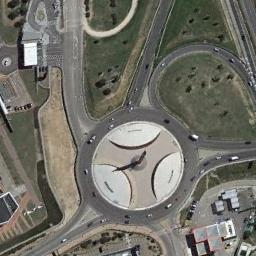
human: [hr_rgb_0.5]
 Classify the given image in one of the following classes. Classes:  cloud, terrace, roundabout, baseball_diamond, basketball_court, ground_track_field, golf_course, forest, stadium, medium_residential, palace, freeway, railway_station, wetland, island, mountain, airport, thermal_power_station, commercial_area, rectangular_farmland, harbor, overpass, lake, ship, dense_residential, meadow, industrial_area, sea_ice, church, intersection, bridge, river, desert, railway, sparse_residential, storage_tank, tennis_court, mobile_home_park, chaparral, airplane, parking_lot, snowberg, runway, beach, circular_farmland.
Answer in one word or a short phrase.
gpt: roundabout